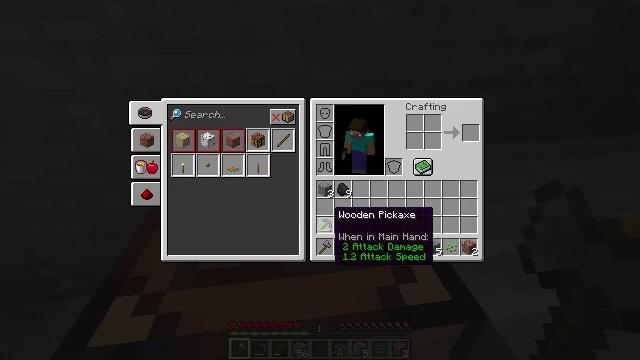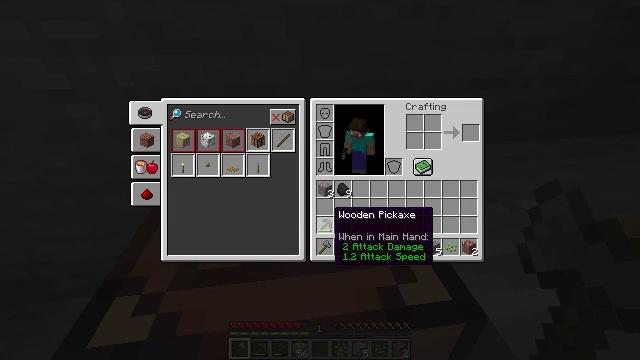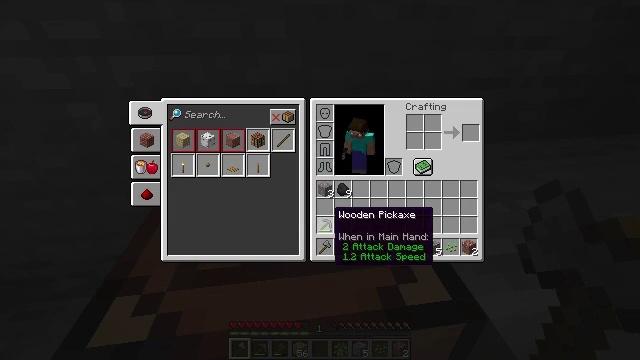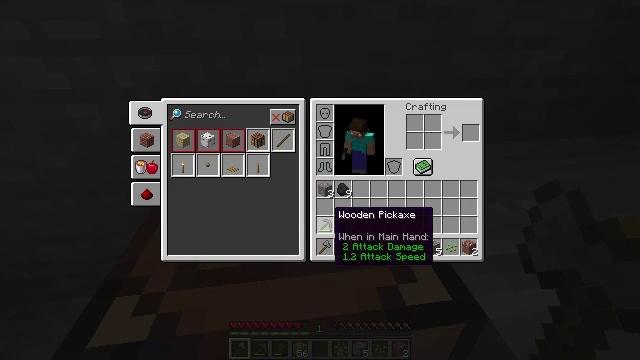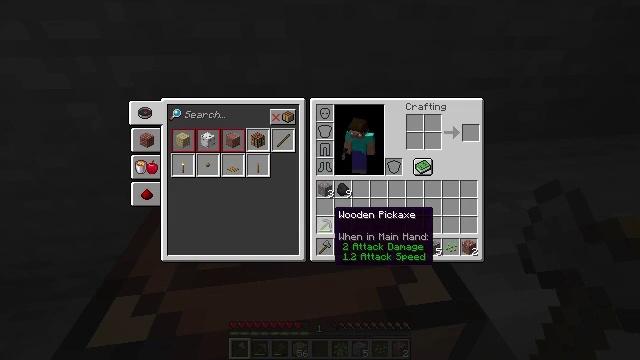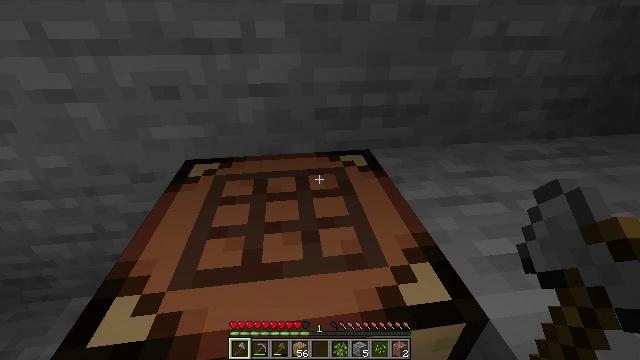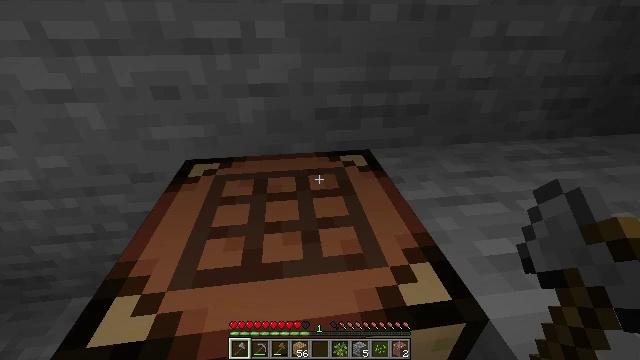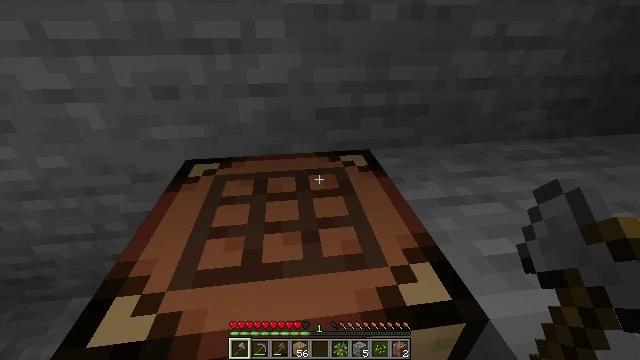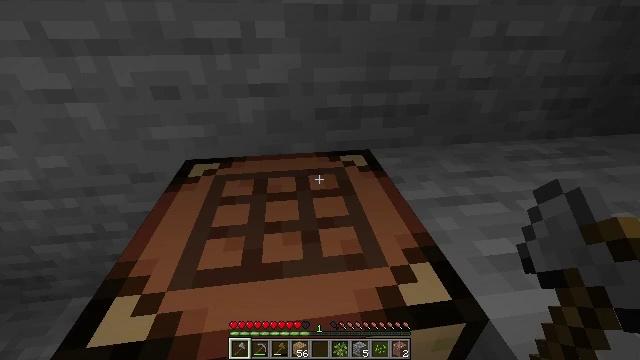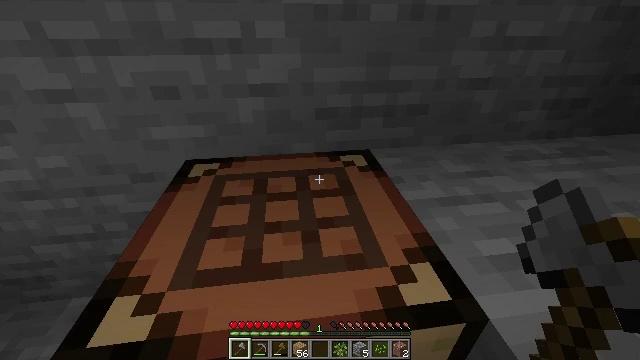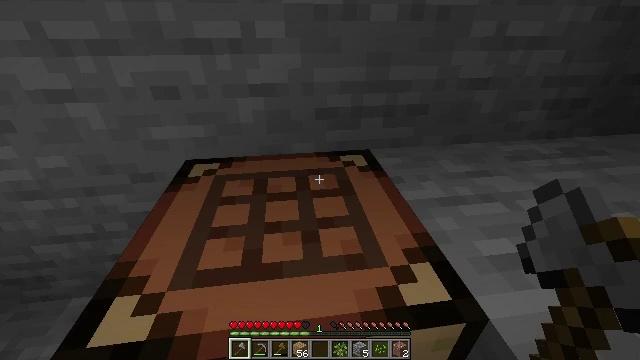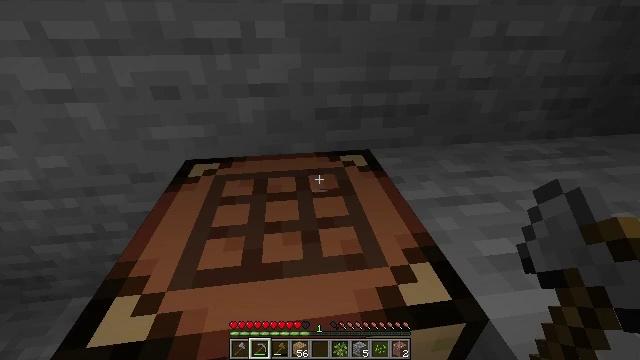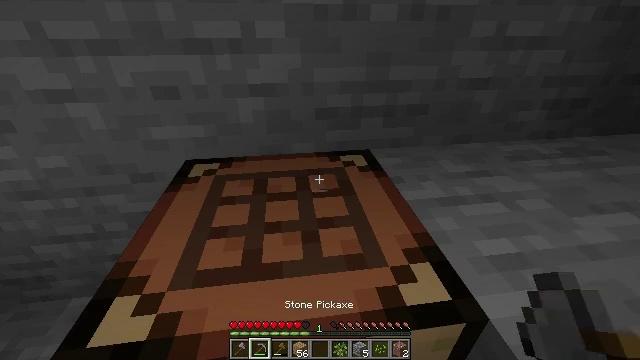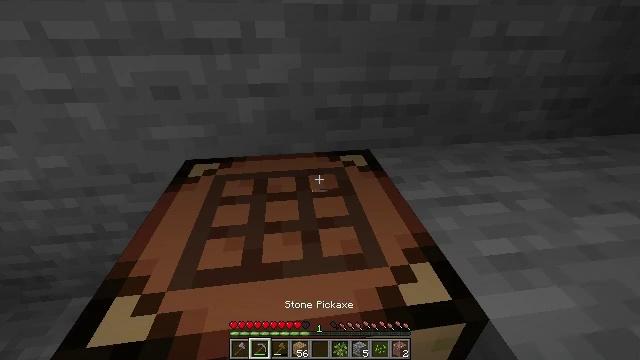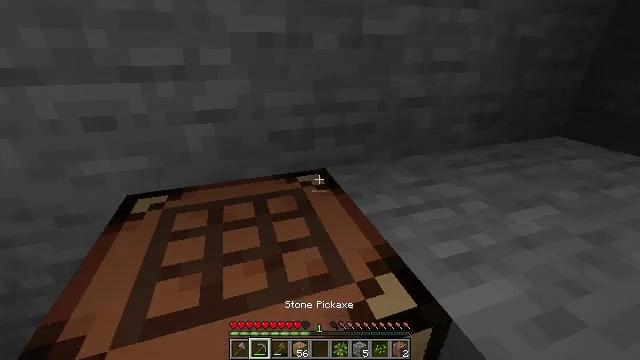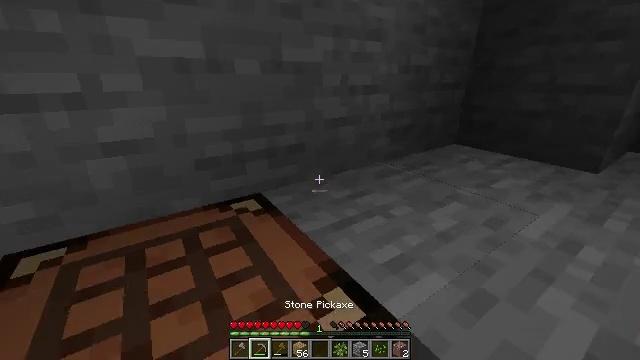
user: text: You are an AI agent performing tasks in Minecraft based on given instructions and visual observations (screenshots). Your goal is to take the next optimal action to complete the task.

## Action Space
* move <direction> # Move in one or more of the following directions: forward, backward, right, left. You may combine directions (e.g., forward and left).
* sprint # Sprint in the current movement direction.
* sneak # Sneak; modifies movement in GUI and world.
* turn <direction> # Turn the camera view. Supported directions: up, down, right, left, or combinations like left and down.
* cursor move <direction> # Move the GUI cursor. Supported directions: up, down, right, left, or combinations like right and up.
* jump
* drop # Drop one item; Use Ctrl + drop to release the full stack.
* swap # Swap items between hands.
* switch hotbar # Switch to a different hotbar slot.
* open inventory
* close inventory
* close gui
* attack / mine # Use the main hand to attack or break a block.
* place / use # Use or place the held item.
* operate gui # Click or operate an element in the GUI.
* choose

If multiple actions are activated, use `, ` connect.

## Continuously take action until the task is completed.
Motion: motion action
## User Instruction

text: Dig up the stone with a tool.
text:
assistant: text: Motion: no_op
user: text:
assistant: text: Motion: no_op
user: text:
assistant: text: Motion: no_op
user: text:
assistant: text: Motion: no_op
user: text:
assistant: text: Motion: open inventory
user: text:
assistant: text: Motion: open inventory
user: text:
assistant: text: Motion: open inventory
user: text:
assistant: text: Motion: no_op
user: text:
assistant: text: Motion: no_op
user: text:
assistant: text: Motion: no_op
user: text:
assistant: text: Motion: switch to hotbar 2
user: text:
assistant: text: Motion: switch to hotbar 2
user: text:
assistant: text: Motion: switch to hotbar 2
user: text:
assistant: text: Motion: turn right and up
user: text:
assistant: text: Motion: turn right and up
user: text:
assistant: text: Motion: turn right and up
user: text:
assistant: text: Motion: turn right
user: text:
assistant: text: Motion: turn right
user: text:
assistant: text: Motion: no_op
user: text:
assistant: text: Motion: no_op
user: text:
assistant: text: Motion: move forward
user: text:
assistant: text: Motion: move forward
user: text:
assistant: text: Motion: move forward
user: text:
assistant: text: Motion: move forward
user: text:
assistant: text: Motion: move forward, jump
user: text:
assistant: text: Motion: move forward, jump
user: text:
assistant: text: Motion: move forward, jump
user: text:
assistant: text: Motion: move forward, jump
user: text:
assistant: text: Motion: move forward, turn left and up, jump
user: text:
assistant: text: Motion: move forward, turn left and up